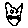
Label: cat